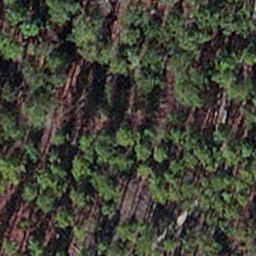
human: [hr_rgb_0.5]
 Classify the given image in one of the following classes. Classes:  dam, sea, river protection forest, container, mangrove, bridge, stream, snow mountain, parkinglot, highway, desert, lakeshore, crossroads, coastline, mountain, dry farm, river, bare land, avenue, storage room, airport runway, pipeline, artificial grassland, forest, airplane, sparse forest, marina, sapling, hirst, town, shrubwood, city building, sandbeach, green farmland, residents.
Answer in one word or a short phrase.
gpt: sapling